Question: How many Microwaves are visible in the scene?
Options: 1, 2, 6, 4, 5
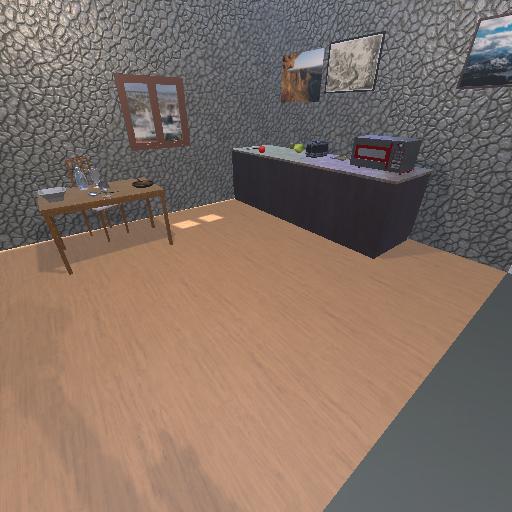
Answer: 1